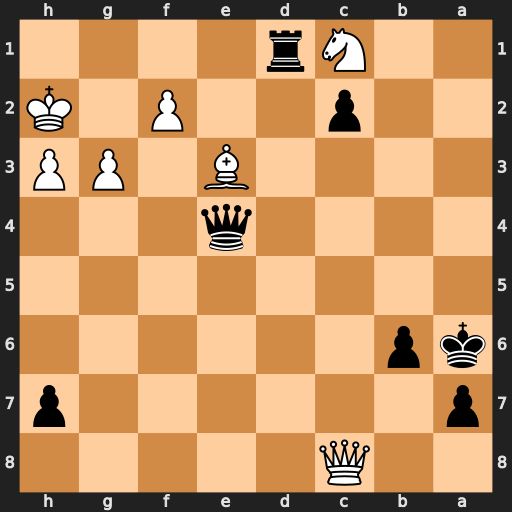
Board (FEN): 2Q5/p6p/kp6/8/4q3/4B1PP/2p2P1K/2Nr4
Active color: b
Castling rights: -
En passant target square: -
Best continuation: Kb5 g4 Qf3 Qf5+ Qxf5